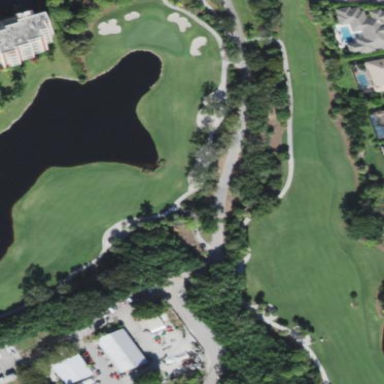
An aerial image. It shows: Lush grass fairway on golf course.